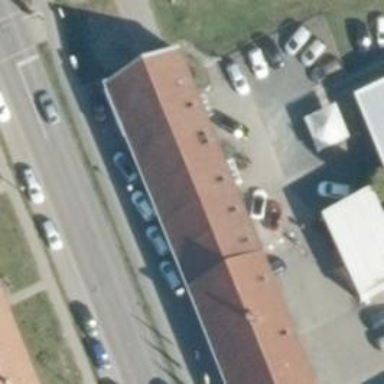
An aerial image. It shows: Car shop.